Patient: sex M, age 68
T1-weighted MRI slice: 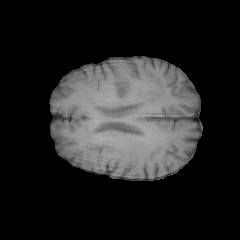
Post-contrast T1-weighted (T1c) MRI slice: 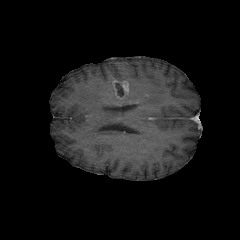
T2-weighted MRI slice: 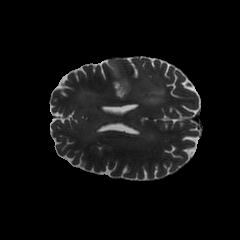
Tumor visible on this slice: yes
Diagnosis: Glioblastoma, IDH-wildtype
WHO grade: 4